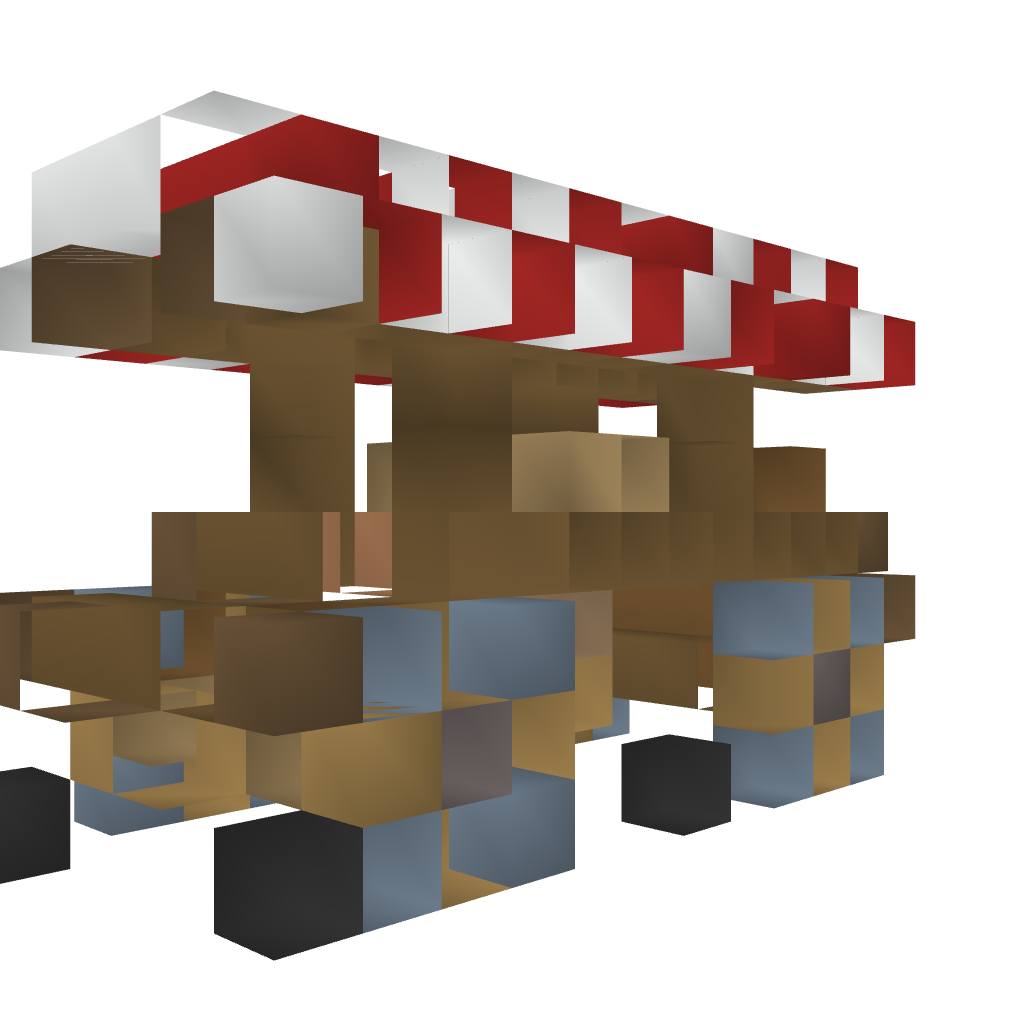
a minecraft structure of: carriage